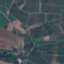
Land use / land cover: PermanentCrop